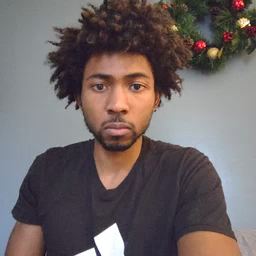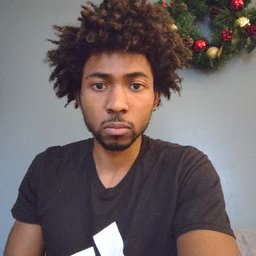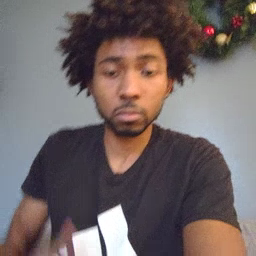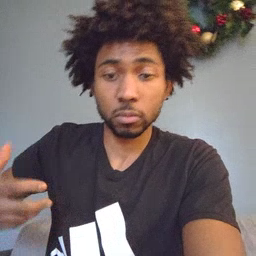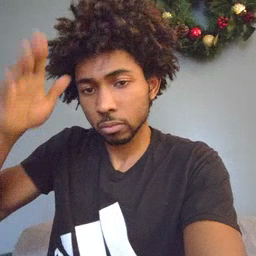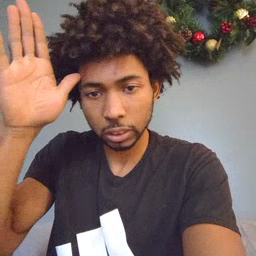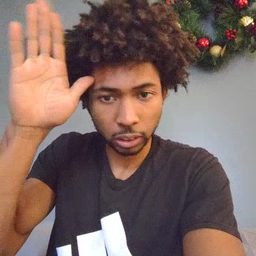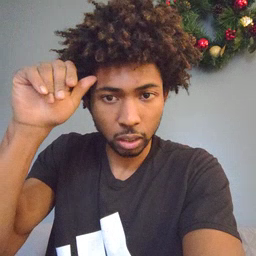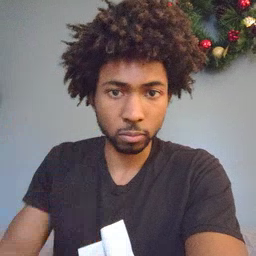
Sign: donkey